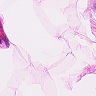
Metastatic tissue present: no